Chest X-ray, PA view. Patient: 63 years old, sex M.
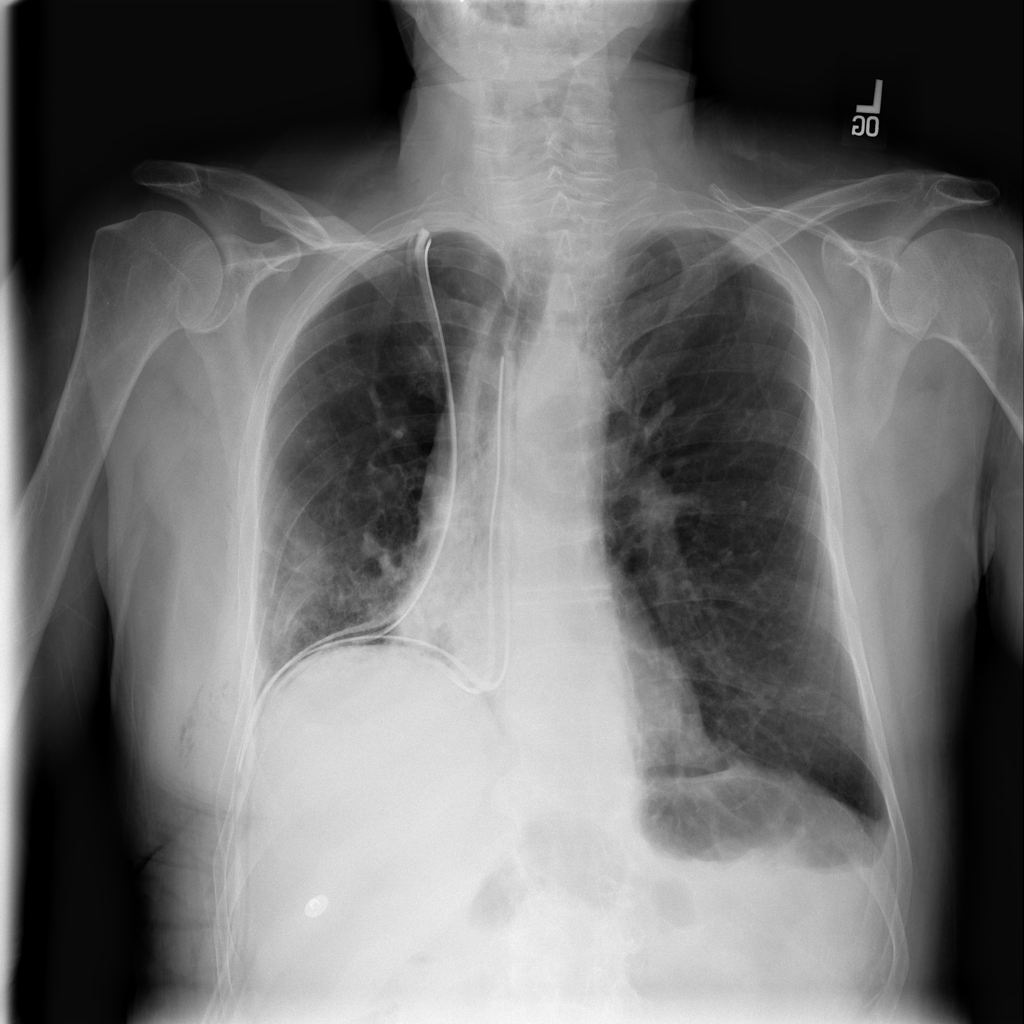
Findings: Pneumothorax